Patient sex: M
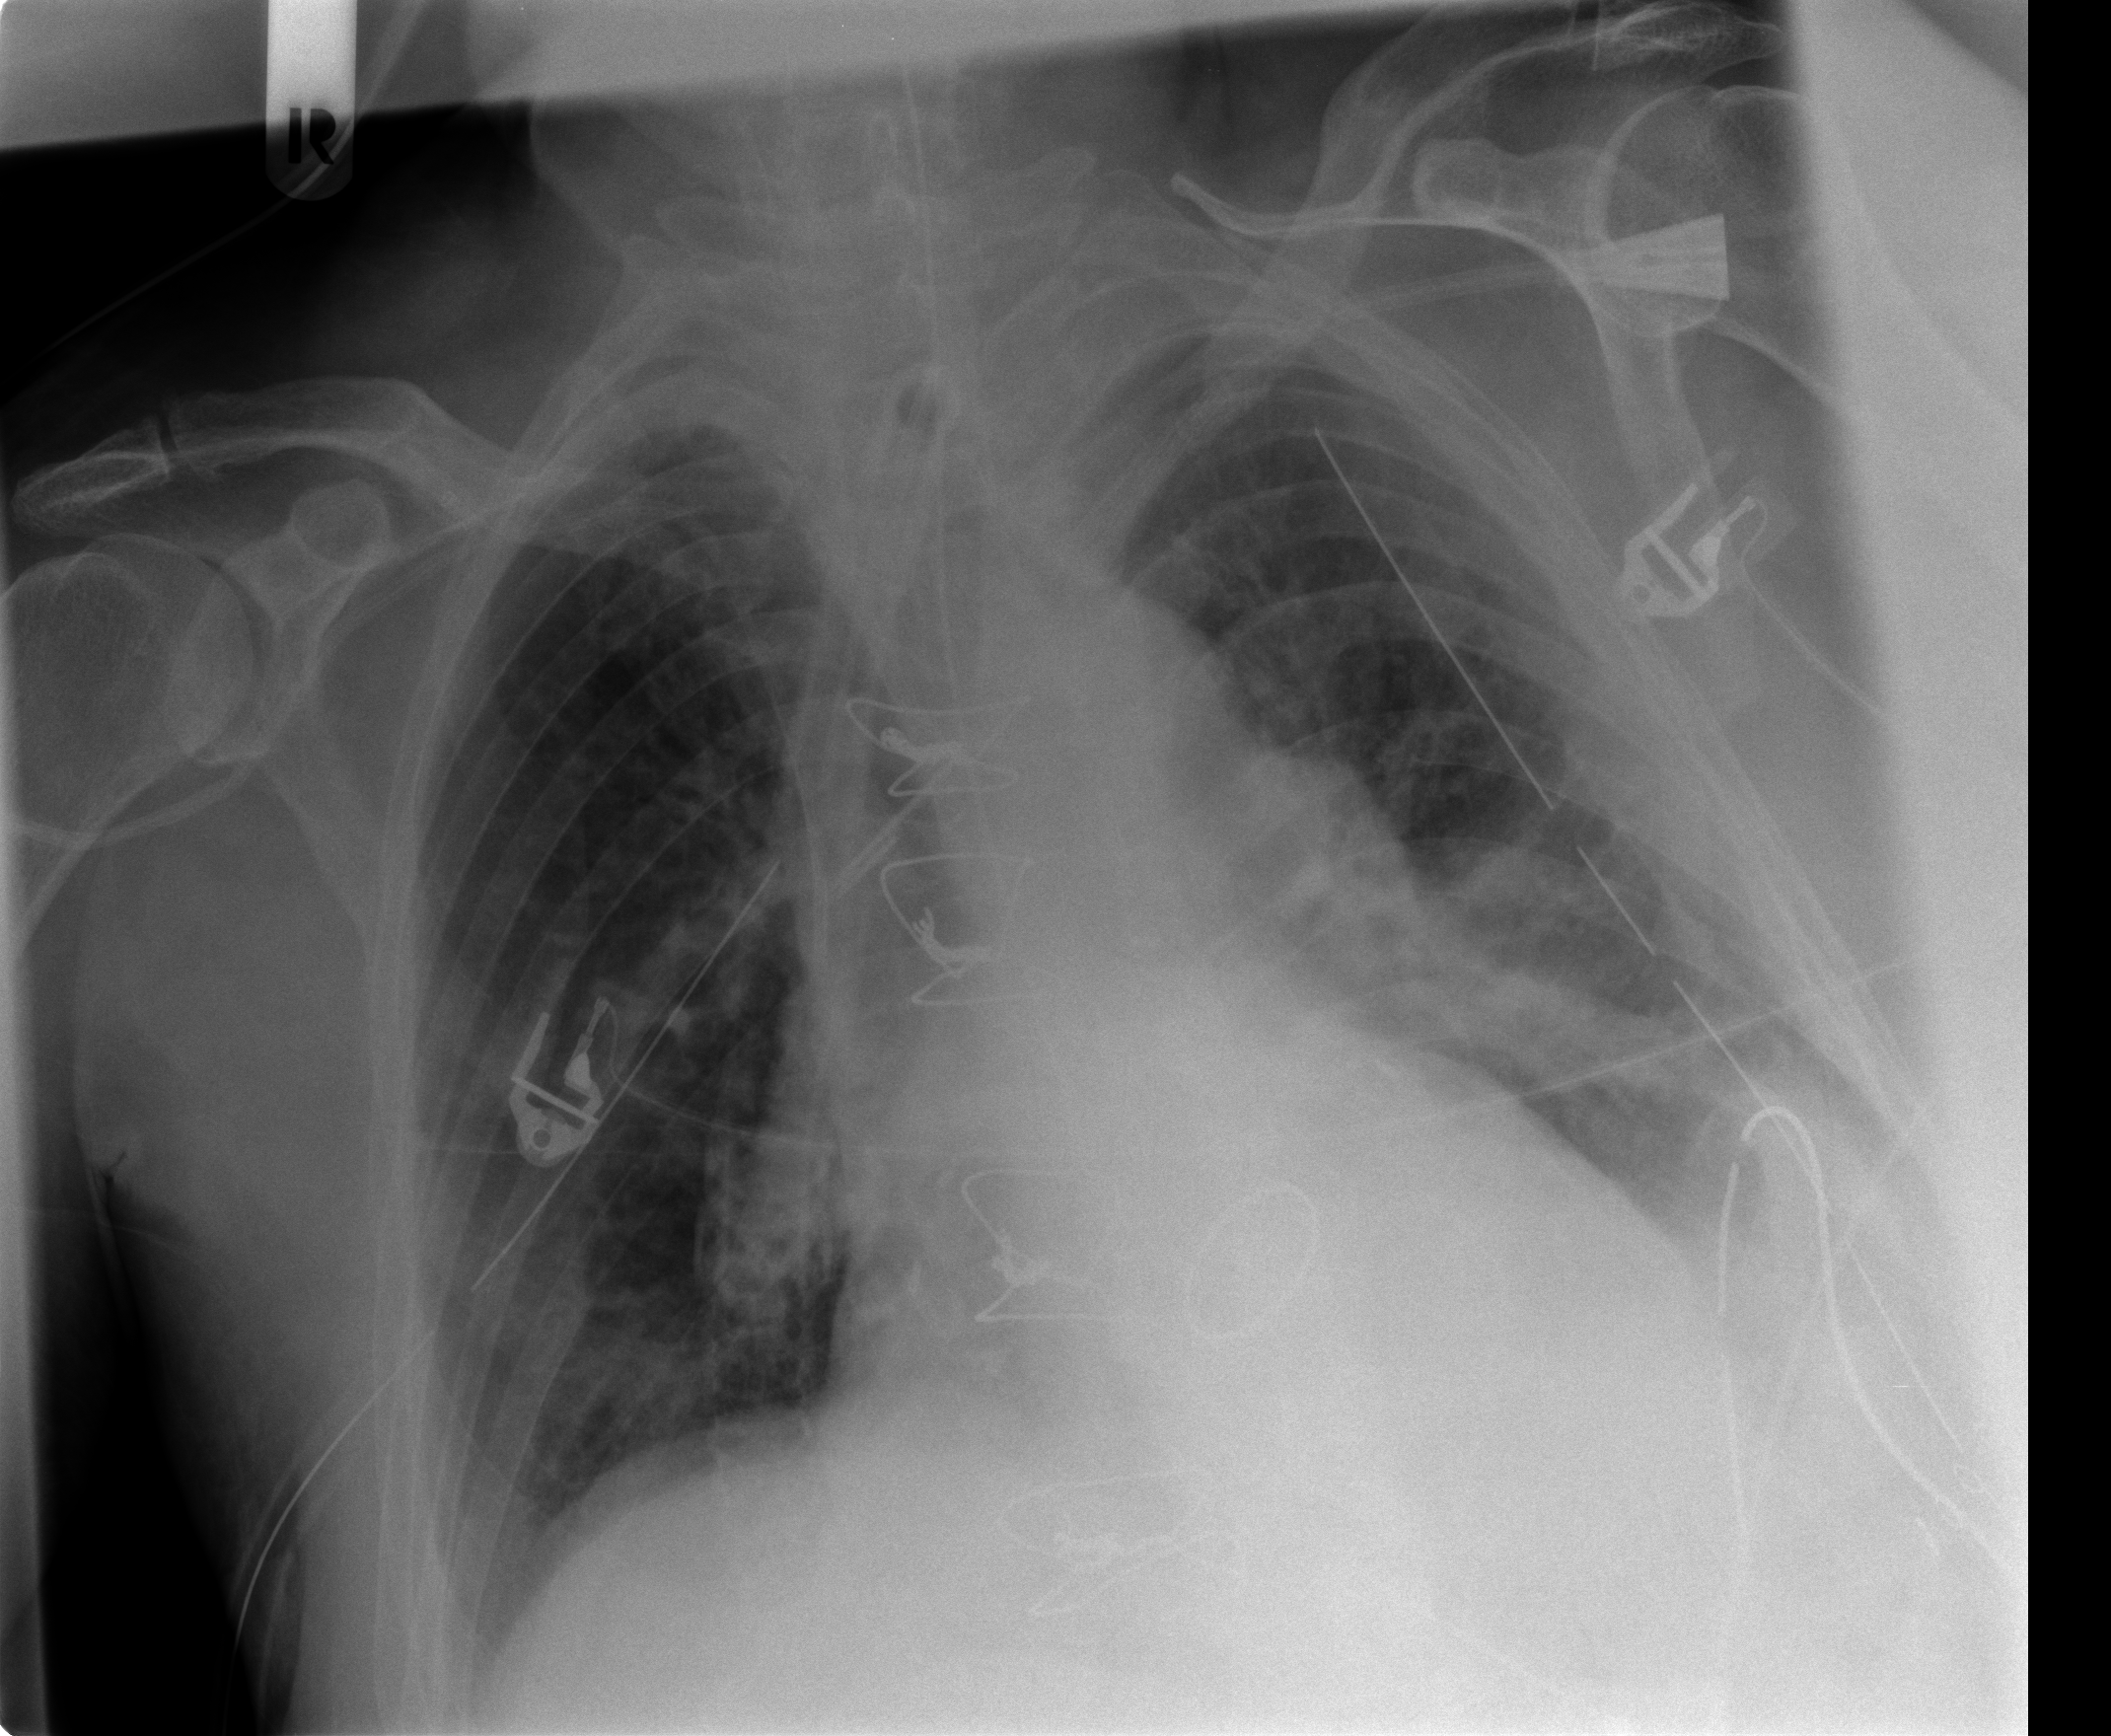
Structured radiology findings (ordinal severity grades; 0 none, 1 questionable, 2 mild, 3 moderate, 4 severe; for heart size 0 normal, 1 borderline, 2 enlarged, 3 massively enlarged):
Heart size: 2
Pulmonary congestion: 2
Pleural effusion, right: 0
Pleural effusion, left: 2
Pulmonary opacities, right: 0
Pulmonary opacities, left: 0
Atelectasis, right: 2
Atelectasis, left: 2